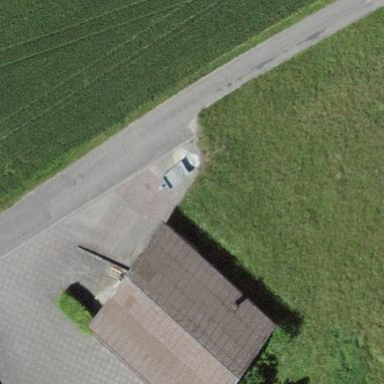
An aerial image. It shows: Garage.